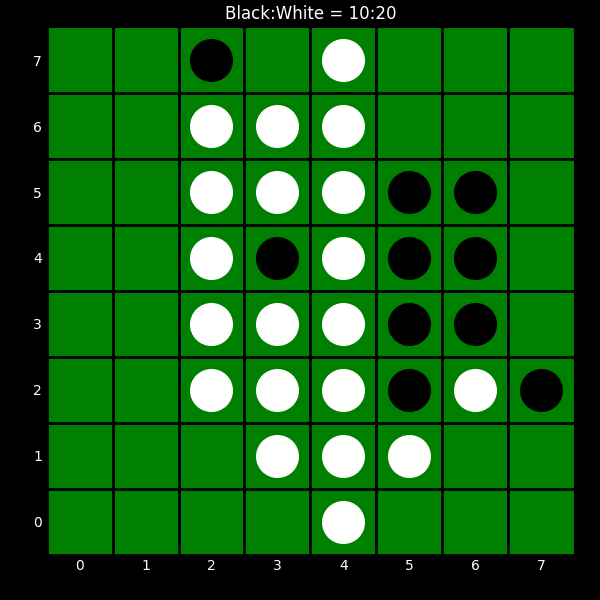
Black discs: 10
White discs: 20